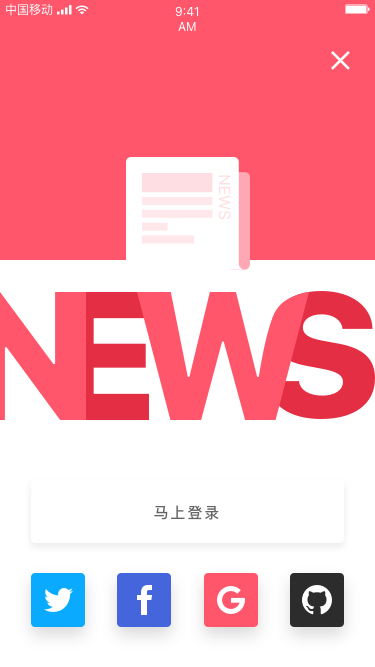
Text in this UI design:
NEWS
马上登录